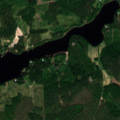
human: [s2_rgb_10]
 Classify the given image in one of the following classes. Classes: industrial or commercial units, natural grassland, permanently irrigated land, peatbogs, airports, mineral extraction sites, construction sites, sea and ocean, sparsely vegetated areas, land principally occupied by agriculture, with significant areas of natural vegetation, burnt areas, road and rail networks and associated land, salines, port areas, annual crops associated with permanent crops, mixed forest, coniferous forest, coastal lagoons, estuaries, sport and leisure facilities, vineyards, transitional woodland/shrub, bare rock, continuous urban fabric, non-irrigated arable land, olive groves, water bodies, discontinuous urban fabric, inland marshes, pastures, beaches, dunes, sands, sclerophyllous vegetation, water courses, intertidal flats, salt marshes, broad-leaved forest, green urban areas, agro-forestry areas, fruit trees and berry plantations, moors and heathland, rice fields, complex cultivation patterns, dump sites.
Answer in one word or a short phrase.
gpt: coniferous forest, mixed forest, water bodies